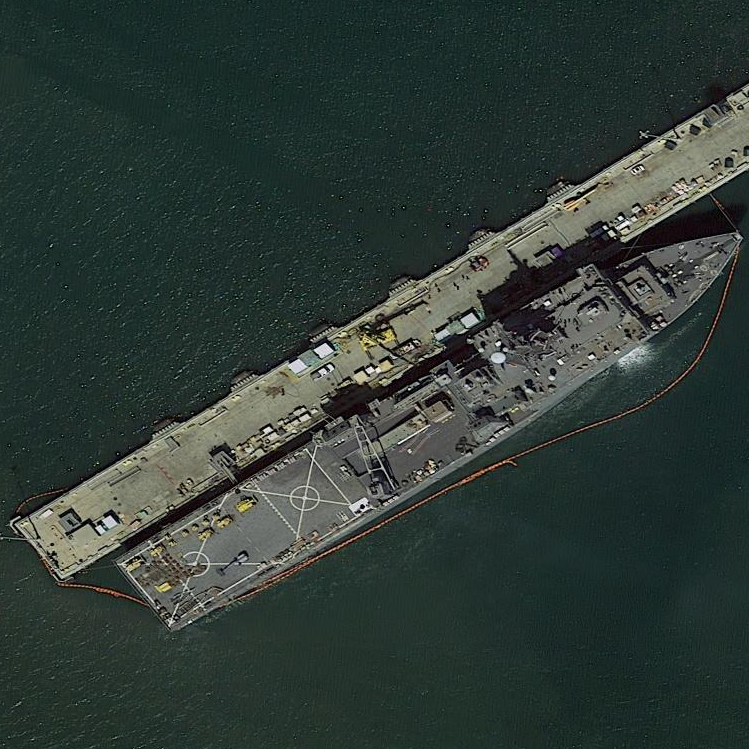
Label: combat